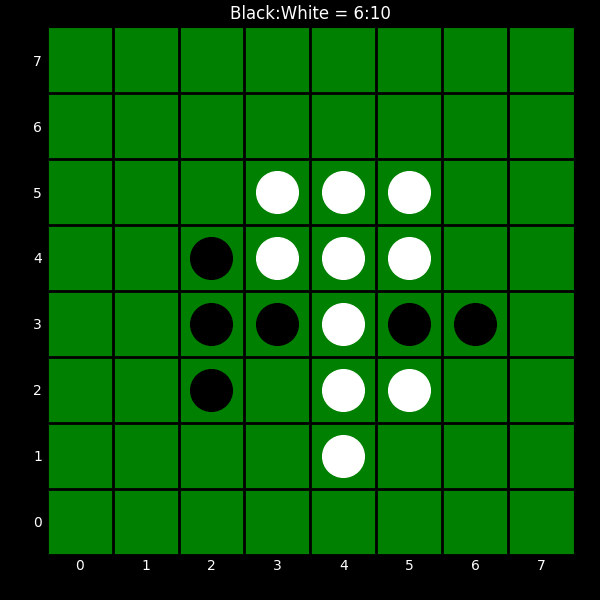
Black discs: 6
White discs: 10